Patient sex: F
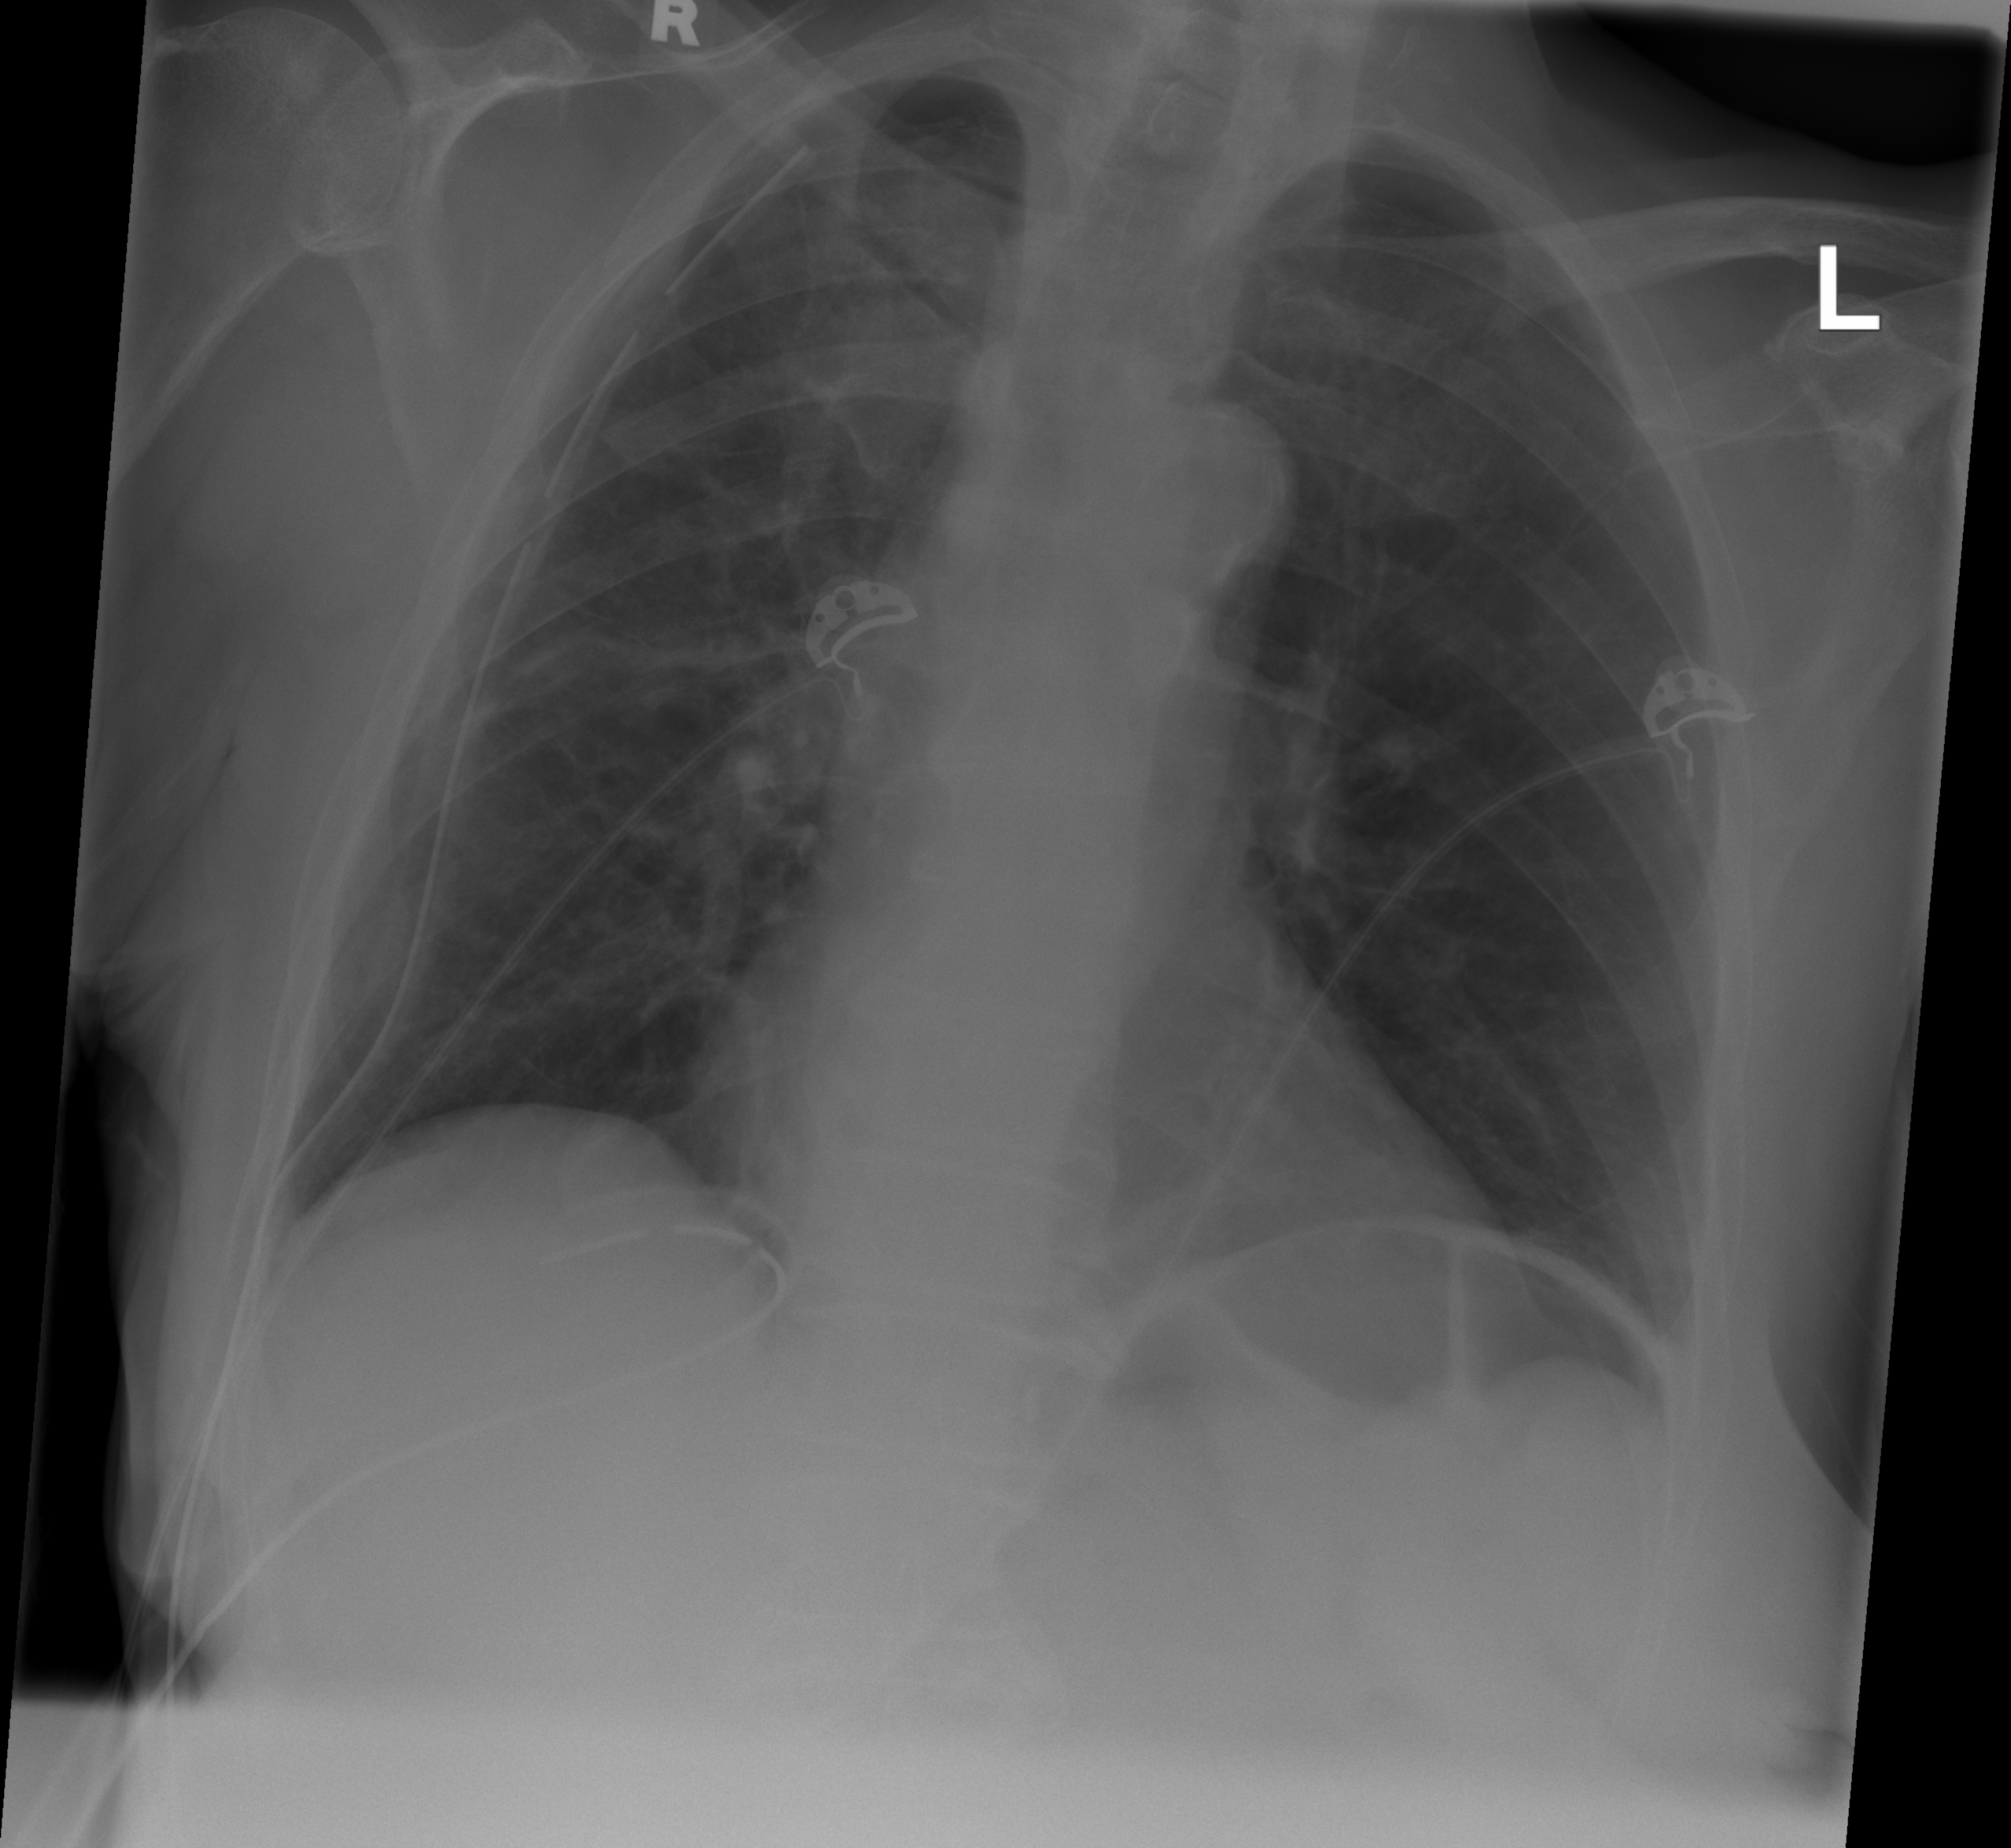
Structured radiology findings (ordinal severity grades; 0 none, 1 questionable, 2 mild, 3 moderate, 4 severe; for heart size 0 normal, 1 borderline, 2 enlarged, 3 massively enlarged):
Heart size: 0
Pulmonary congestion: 0
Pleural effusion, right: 0
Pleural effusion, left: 0
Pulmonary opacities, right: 0
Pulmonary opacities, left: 0
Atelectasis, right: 2
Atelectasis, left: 0